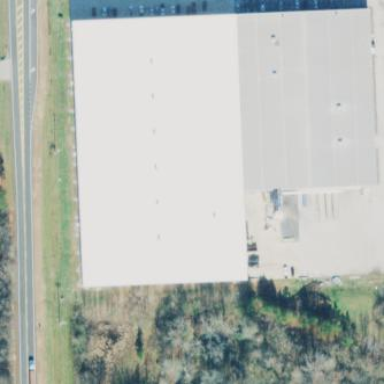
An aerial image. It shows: Industrial building.